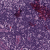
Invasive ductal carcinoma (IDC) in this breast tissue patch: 0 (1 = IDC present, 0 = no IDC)